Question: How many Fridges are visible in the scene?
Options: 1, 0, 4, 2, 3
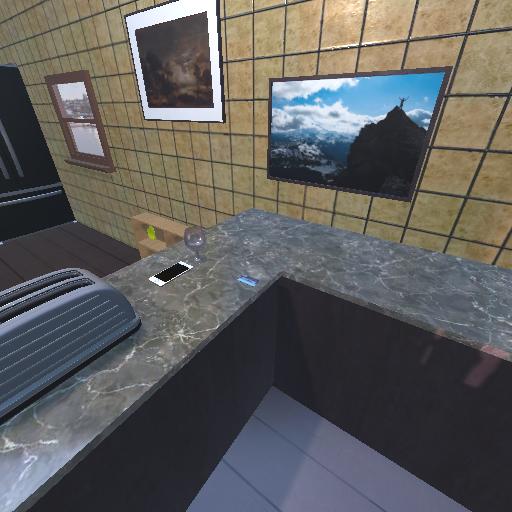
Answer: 1